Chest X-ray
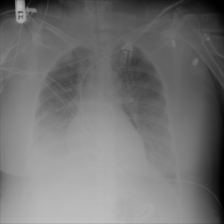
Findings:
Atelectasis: negative
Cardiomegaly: negative
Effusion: negative
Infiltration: negative
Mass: negative
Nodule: negative
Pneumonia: negative
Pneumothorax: negative
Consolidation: negative
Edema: negative
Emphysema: negative
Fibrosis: negative
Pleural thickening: negative
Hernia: negative